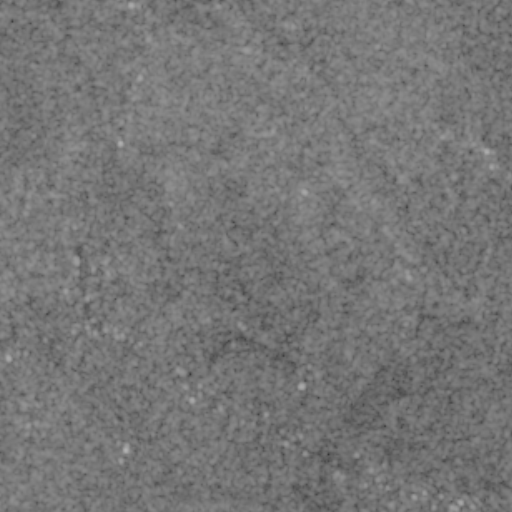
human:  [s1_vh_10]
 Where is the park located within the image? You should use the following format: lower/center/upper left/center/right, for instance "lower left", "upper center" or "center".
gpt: The park is located in the center left of the image.
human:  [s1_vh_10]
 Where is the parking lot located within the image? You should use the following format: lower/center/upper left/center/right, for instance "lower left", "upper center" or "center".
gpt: The parking lot is located in the center left of the image.
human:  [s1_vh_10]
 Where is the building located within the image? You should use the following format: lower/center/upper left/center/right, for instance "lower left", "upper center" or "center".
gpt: There is no building in the image.

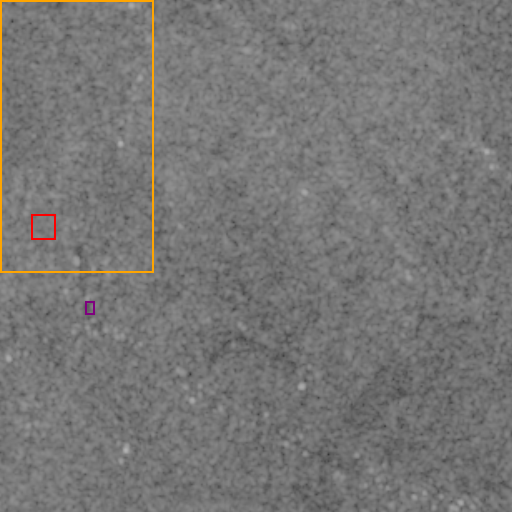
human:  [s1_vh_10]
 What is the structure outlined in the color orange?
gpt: The structure outlined in orange is a crop field.
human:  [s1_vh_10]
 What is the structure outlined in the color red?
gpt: The structure outlined in red is a park.
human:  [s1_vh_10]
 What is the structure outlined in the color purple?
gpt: The structure outlined in purple is a parking lot.
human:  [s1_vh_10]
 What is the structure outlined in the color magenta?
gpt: There is no magenta outline.